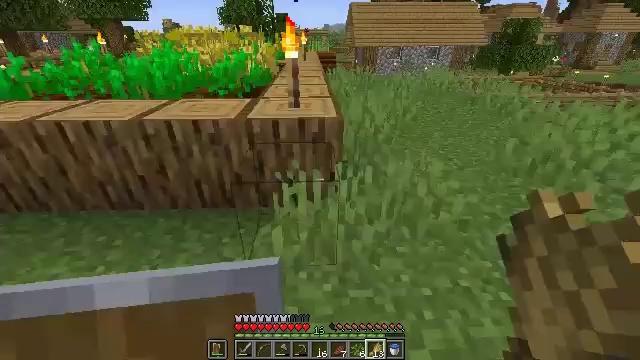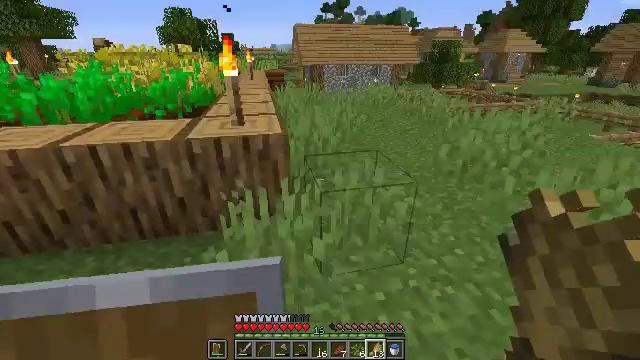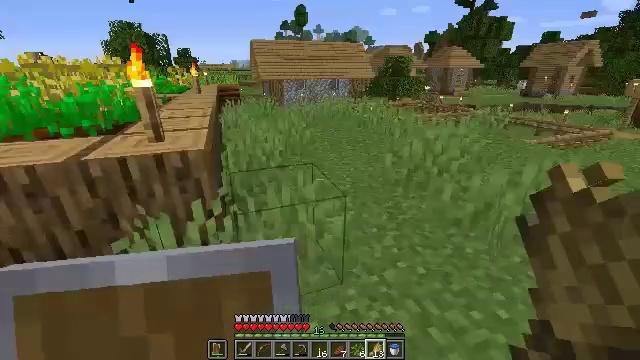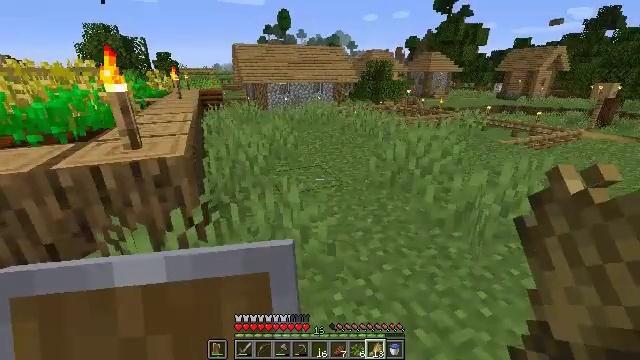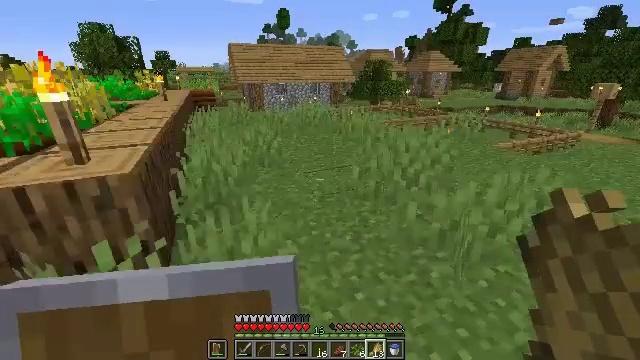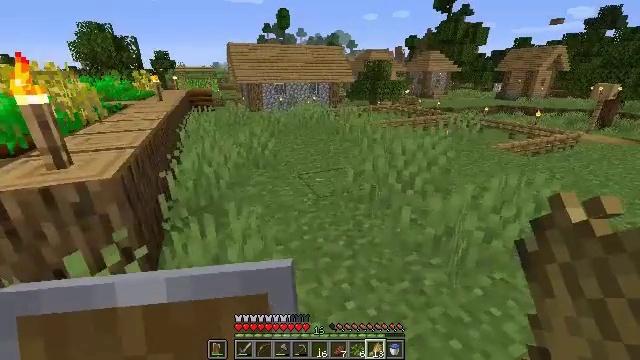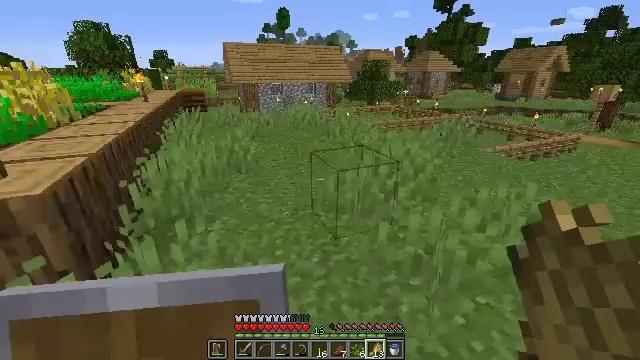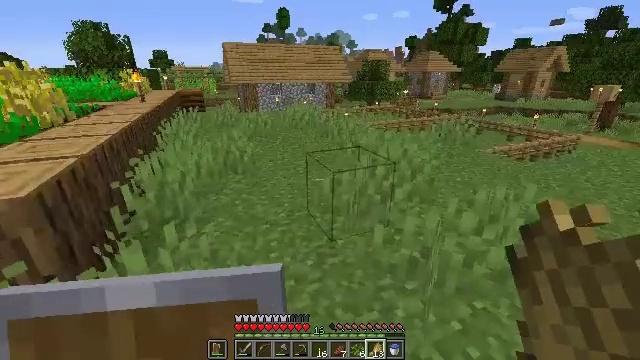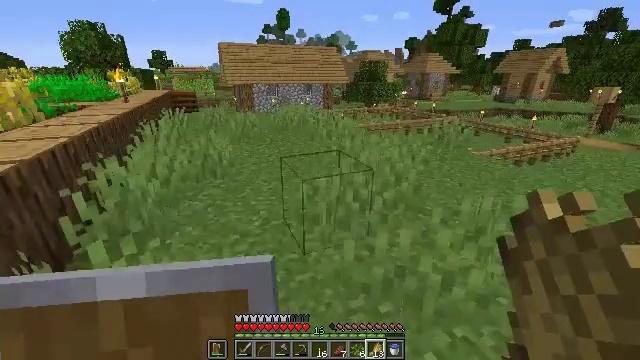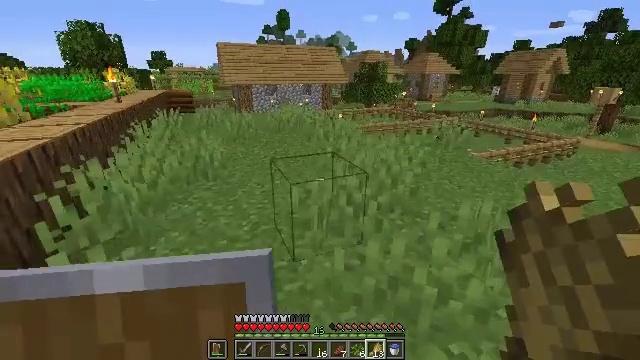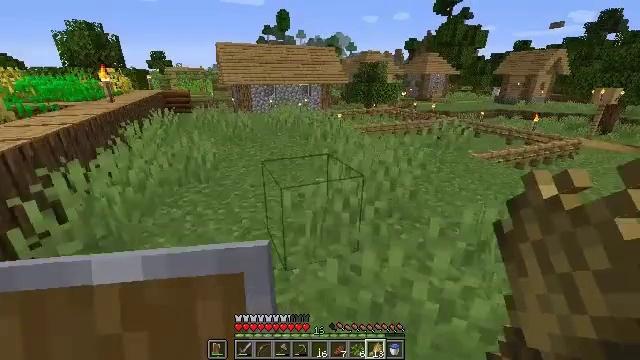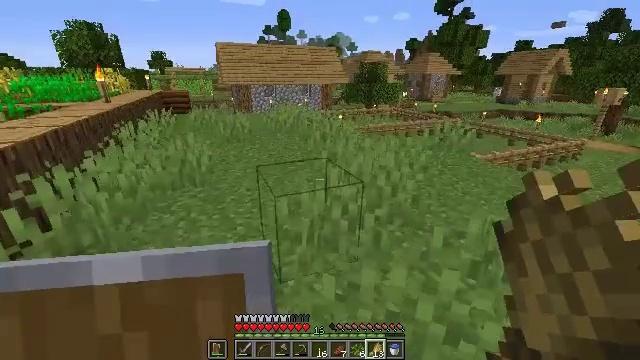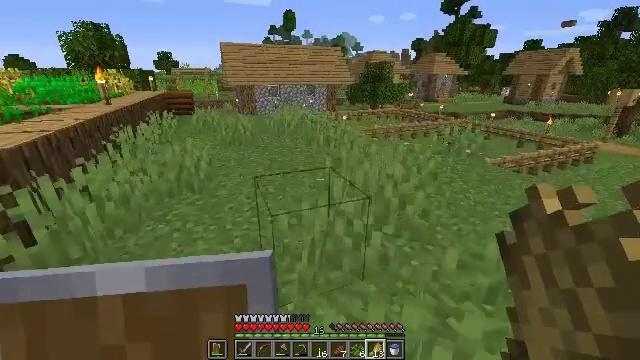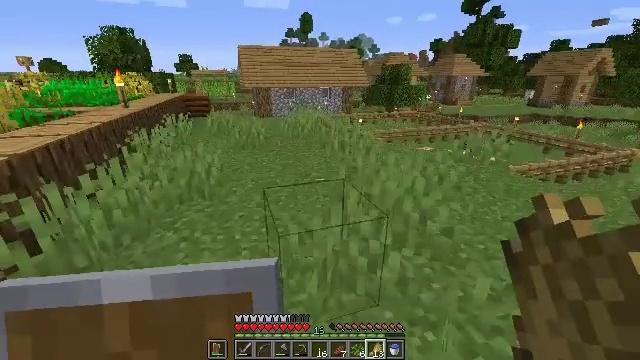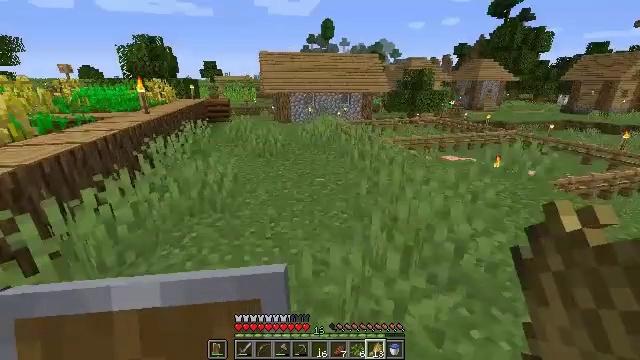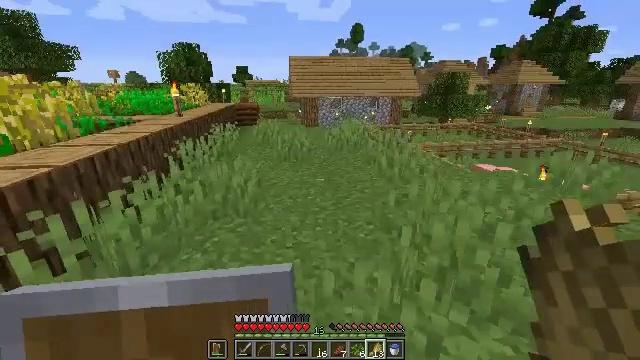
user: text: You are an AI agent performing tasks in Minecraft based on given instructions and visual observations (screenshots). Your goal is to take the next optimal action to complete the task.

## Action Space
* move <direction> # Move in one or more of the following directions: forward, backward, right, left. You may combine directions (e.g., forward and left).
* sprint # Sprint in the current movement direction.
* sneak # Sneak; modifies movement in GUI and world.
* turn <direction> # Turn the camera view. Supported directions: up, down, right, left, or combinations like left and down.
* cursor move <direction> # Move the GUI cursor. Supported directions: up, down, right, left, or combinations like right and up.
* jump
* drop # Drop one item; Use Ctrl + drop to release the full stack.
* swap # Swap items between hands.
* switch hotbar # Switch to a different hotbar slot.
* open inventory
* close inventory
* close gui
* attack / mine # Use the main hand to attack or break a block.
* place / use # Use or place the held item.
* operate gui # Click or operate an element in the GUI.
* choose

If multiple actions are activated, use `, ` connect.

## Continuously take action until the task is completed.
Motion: motion action
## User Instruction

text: Break the sugar cane.
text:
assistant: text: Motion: move forward and move right, turn right and up
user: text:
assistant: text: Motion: move forward and move right, turn right and up
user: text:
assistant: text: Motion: move forward and move right, turn right
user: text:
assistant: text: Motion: move forward and move right
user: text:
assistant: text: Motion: move forward and move right
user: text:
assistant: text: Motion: move forward and move right
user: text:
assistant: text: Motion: move forward and move right
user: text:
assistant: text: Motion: move forward and move right
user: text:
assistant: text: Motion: move forward
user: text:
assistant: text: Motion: move forward
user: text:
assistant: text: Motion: move forward
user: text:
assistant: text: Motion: move forward, turn left
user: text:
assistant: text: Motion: move forward, turn left
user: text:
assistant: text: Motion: move forward, turn left and up
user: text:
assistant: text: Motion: move forward, turn left
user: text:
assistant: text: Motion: move forward, turn left
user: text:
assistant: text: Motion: move forward
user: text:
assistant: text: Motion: move forward
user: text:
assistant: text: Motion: move forward
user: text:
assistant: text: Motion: move forward, turn left
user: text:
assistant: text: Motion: move forward, turn left
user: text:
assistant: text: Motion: move forward, turn left and down
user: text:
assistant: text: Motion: move forward and move right, turn left
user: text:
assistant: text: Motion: move right, turn left
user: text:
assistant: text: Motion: move back, turn left and up
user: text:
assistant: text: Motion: move back, turn left
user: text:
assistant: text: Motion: move back
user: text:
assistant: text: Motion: move back
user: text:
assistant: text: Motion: no_op
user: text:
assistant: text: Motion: no_op